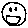
Label: smiley face